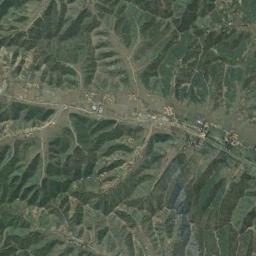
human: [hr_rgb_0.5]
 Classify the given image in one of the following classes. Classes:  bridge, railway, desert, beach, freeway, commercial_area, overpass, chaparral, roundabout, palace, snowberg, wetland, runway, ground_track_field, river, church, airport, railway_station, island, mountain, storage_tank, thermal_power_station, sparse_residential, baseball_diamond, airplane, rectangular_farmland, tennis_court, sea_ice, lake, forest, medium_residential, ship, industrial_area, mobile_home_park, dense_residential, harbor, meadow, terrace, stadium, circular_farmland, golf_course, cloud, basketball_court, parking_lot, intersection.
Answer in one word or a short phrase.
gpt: mountain